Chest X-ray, PA view. Patient: 57 years old, sex M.
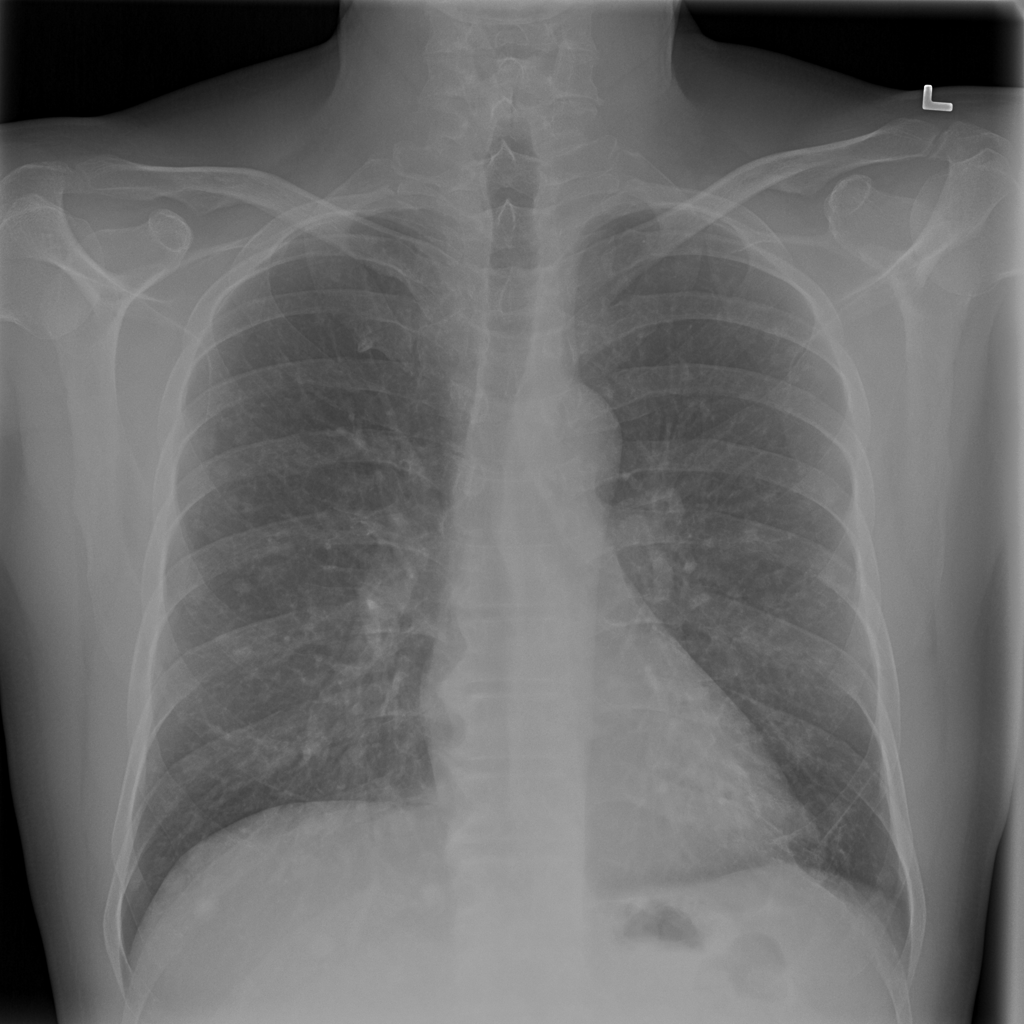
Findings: Nodule